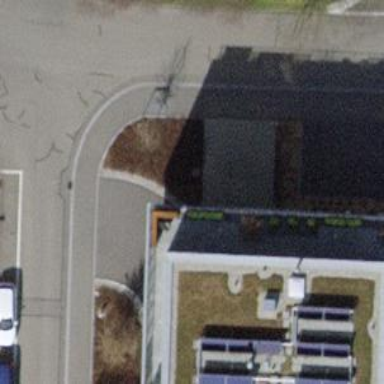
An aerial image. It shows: Parking entrance.